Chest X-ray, PA view. Patient: 79 years old, sex F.
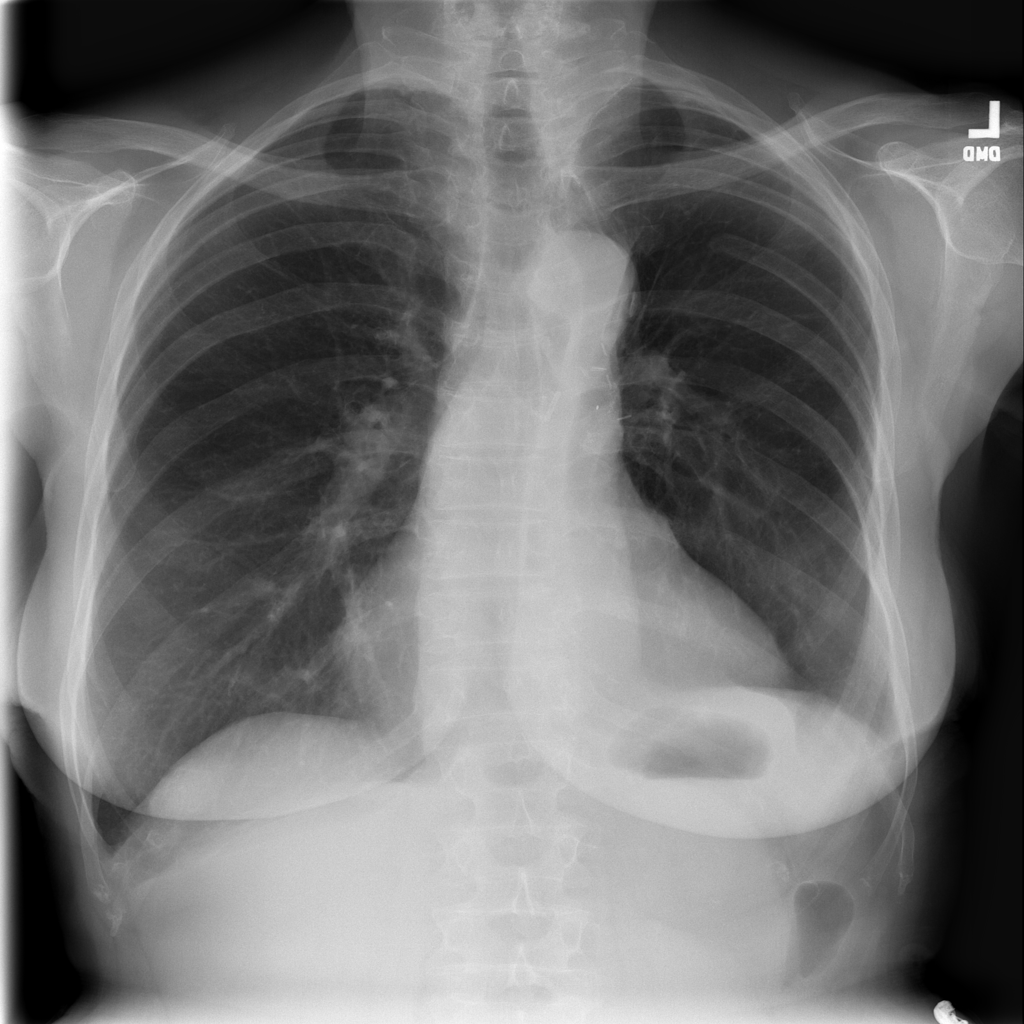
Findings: No Finding